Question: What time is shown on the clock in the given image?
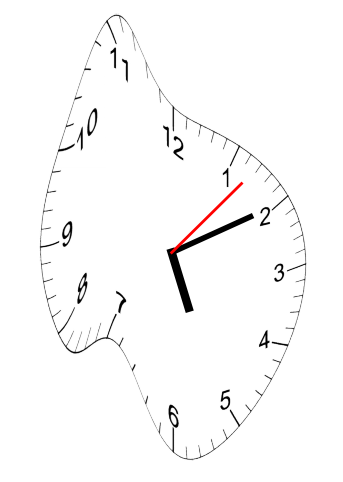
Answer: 05:10:07